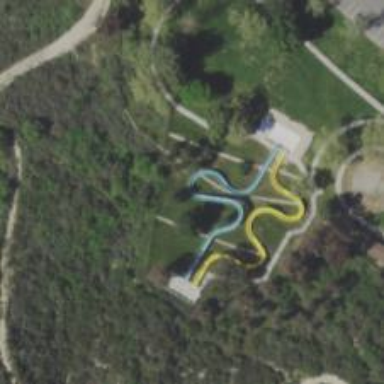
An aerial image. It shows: Water slide attraction.